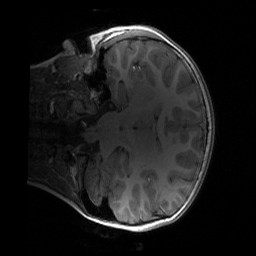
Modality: T1w
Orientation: coronal
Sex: male
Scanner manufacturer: siemens
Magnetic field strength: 3 T
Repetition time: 1.9 s
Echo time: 0.00243 s